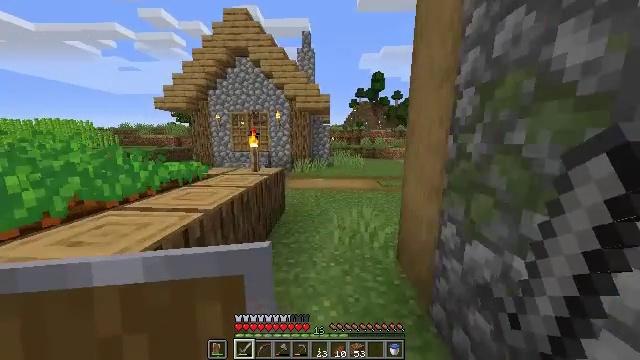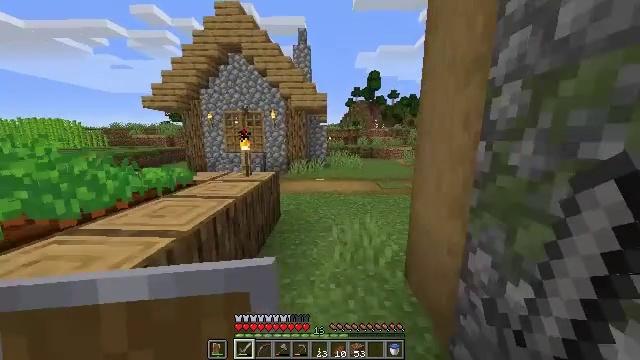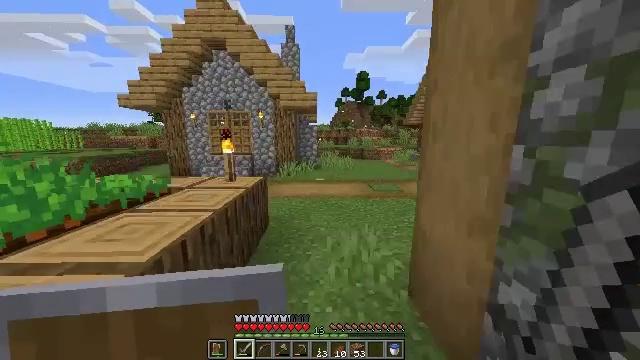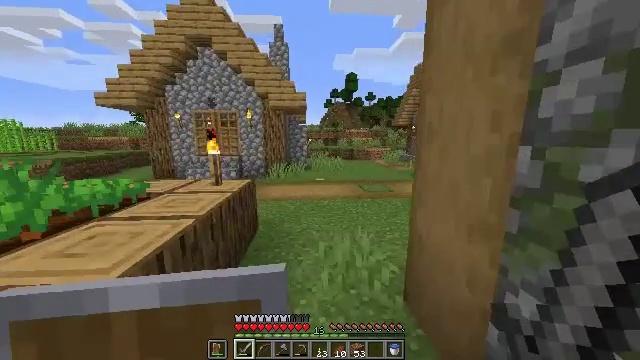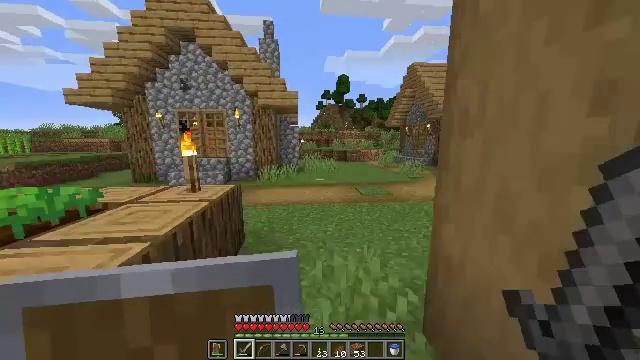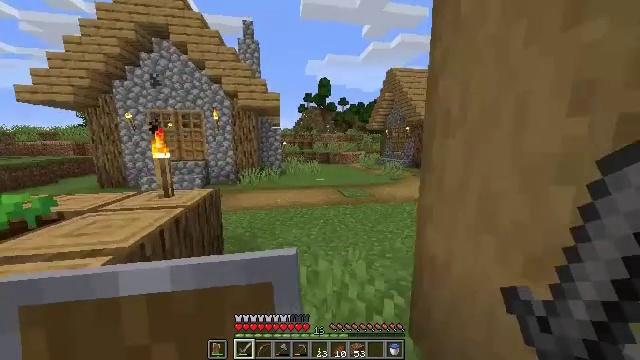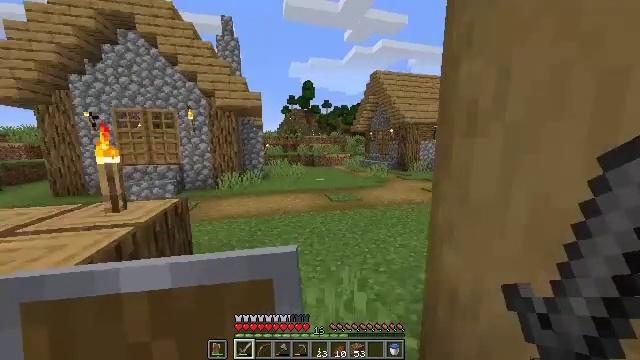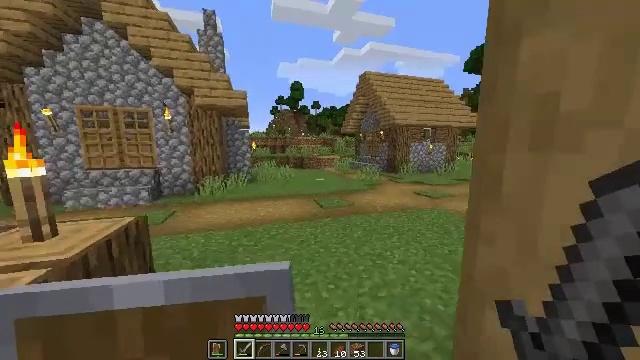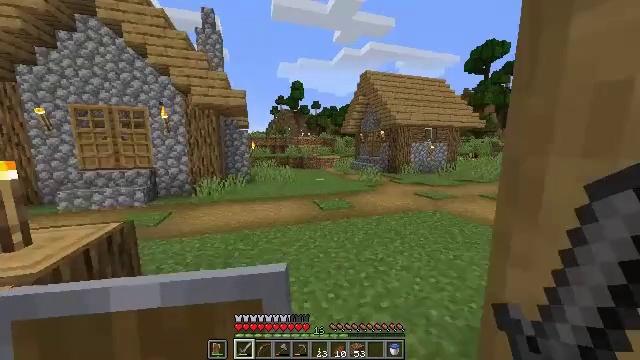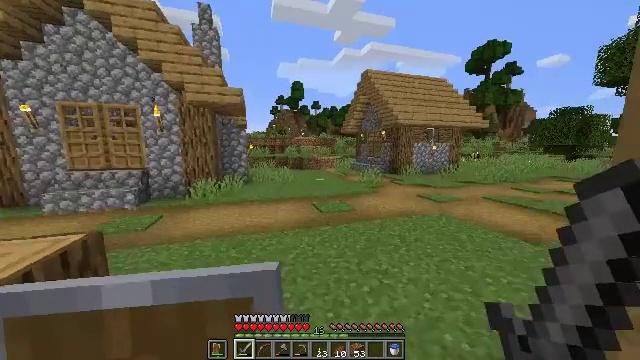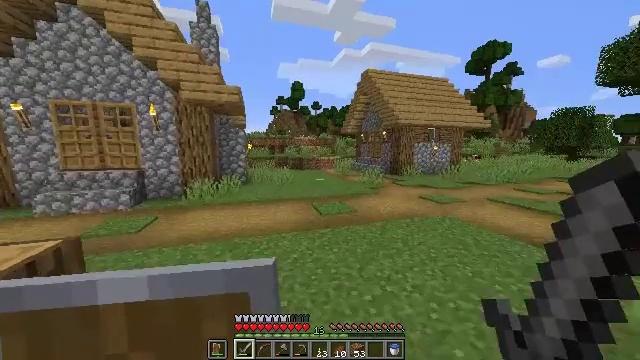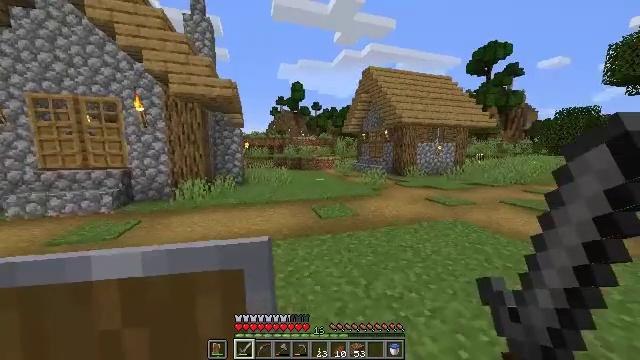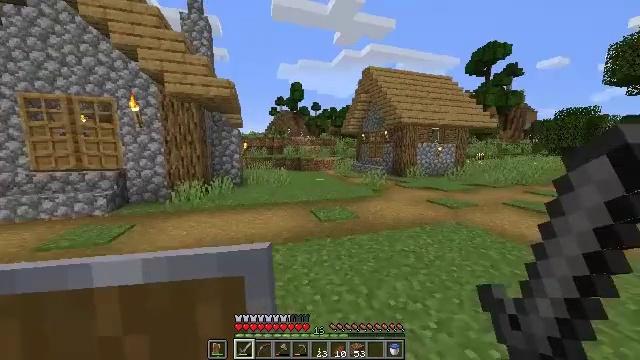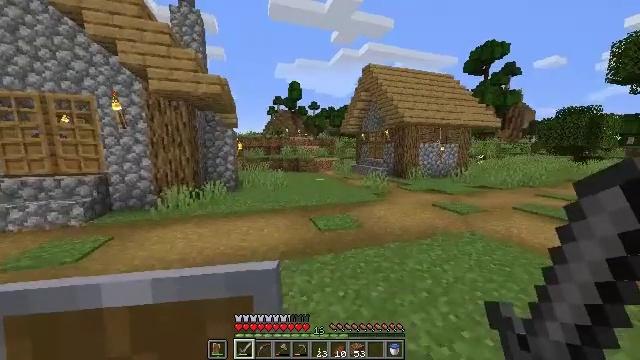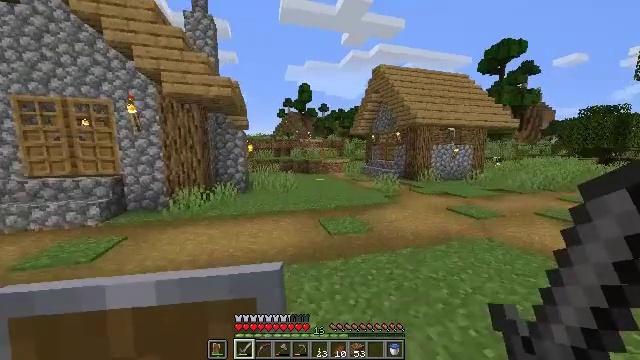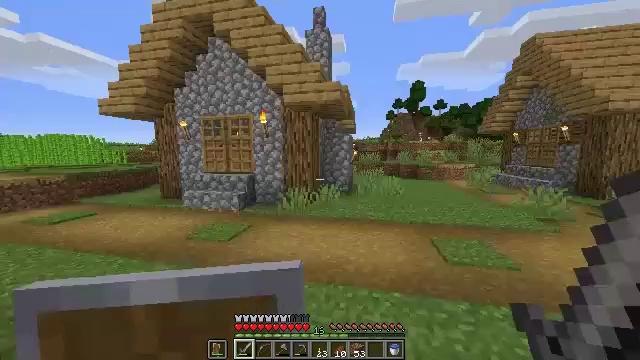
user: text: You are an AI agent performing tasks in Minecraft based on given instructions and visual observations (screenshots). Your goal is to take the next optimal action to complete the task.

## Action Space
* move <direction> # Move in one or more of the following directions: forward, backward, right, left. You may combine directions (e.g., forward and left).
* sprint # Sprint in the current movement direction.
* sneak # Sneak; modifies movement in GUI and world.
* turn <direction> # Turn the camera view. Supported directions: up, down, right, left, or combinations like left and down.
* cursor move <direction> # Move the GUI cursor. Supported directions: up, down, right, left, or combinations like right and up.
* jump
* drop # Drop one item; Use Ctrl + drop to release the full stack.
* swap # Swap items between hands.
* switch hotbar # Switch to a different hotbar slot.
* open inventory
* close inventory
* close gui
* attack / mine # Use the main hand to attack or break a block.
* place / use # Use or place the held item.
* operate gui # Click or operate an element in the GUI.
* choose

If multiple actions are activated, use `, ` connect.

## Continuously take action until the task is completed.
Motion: motion action
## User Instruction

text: Get planks and sticks to craft an oak fence.
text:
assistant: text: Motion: move forward
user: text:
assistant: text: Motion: move forward, turn right
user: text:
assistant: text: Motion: move forward, turn right
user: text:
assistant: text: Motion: move forward, turn right
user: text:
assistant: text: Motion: move forward, turn right
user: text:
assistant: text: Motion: move forward, turn right
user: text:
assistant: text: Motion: move forward, turn right
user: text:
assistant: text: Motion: move forward
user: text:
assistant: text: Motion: move forward
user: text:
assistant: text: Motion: move forward
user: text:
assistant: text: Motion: move forward
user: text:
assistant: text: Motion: move forward
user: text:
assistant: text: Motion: move forward
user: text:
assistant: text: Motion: move forward, turn left
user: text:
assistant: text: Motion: move forward, turn left
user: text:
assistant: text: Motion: move forward
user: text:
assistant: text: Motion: move forward, turn left and up
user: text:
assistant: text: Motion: move forward, turn left and up
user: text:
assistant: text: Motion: move forward, turn left and up
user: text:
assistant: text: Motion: move forward
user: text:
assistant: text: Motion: move forward and move left
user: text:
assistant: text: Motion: move forward and move left
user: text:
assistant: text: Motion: move forward and move left
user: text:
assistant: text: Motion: move forward and move left
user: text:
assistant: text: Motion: move forward and move left
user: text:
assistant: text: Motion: move forward and move left
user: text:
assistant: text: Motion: move forward
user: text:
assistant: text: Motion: move forward
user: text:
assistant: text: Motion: move forward
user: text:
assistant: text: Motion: move forward, turn left and down